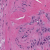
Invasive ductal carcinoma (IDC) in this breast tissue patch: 0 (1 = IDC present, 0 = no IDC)